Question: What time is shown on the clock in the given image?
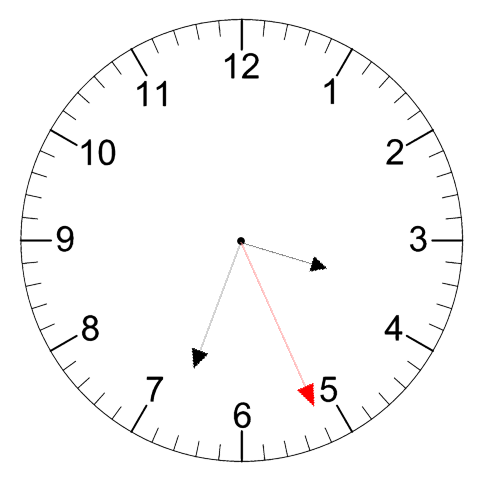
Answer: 03:33:26